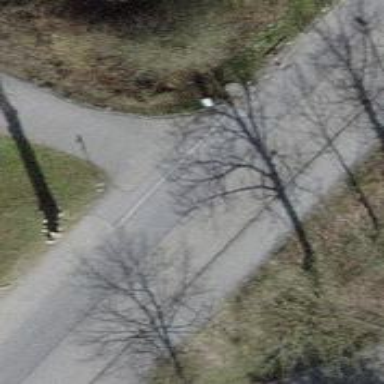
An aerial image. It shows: Kerb barrier.